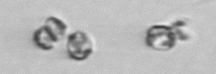
Label: Thalassiosira_sp_aff_mala